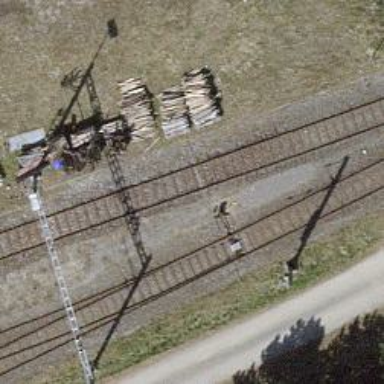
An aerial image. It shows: Railway switch.